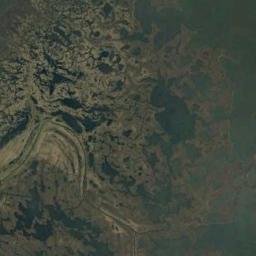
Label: wetland